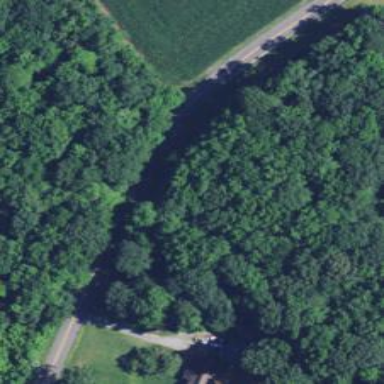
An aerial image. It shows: Tertiary road.